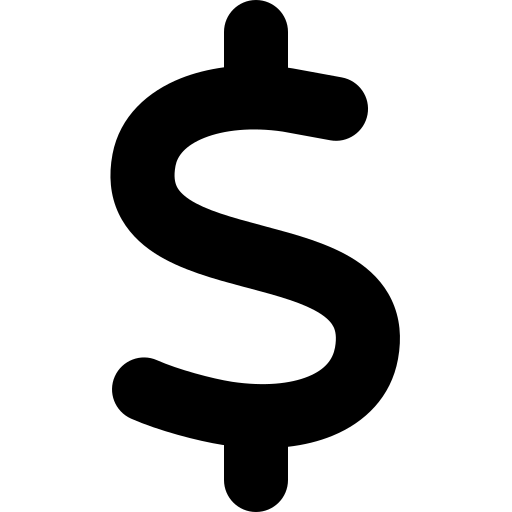
Tags: icon, FontAwesome, fa-icon, solid, dollar, sign